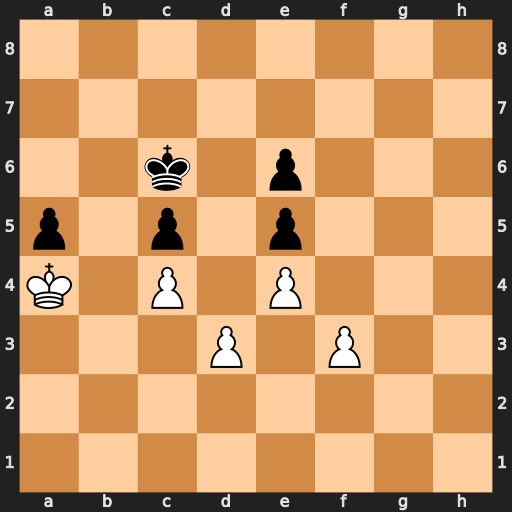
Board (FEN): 8/8/2k1p3/p1p1p3/K1P1P3/3P1P2/8/8
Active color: w
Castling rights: -
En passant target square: -
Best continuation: Kxa5 Kb7 Kb5